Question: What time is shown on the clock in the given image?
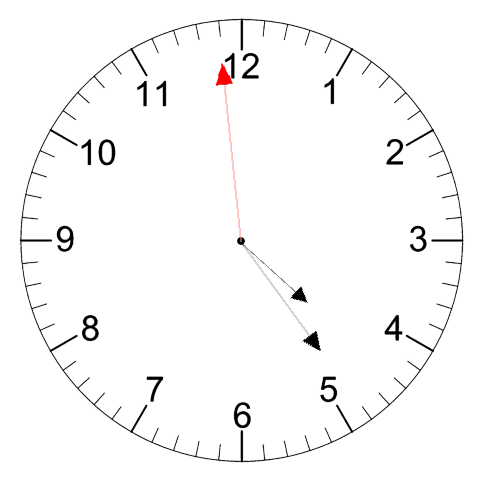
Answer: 04:23:59